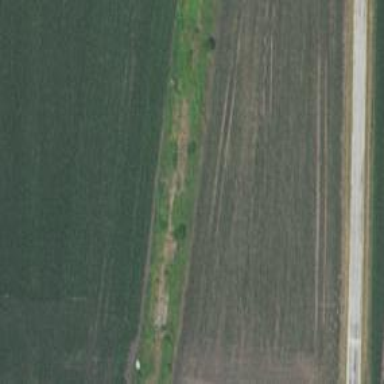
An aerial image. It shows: Abandoned railway.